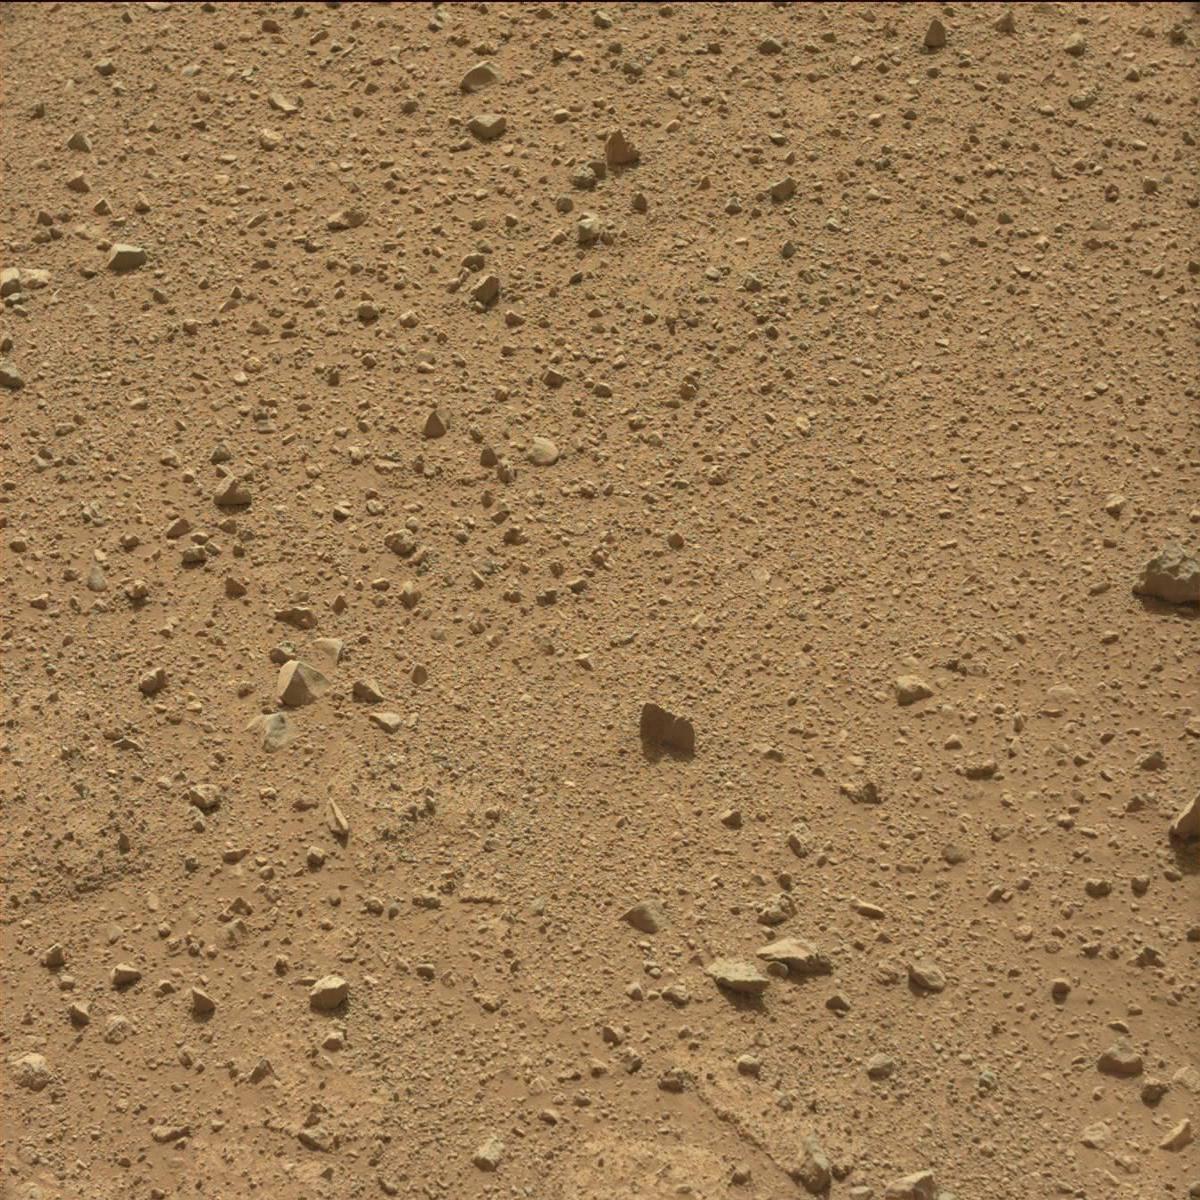
Terrain classes present: Bedrock, Rock, Sand / Soil